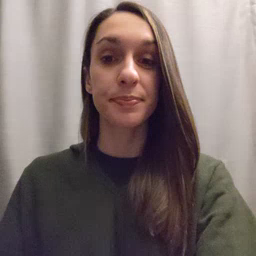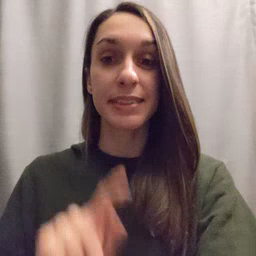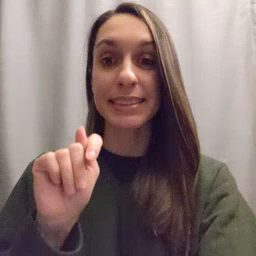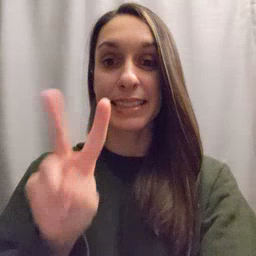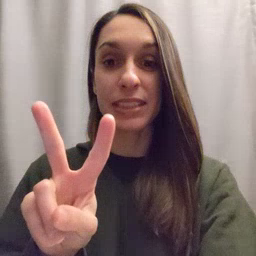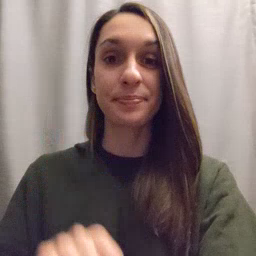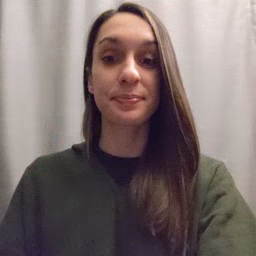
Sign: TV